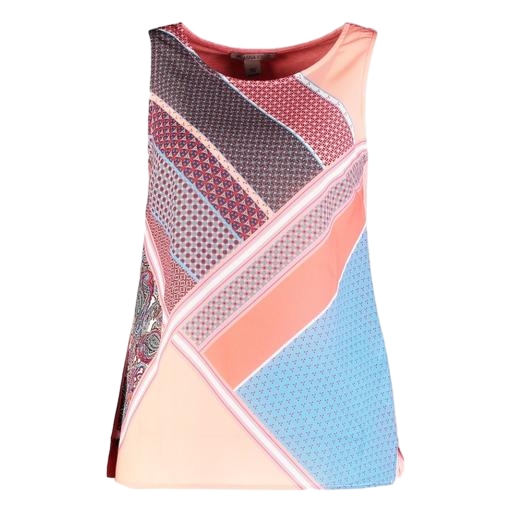
printed tank top, patterned tank top, multicolor maternity coral longline, white background